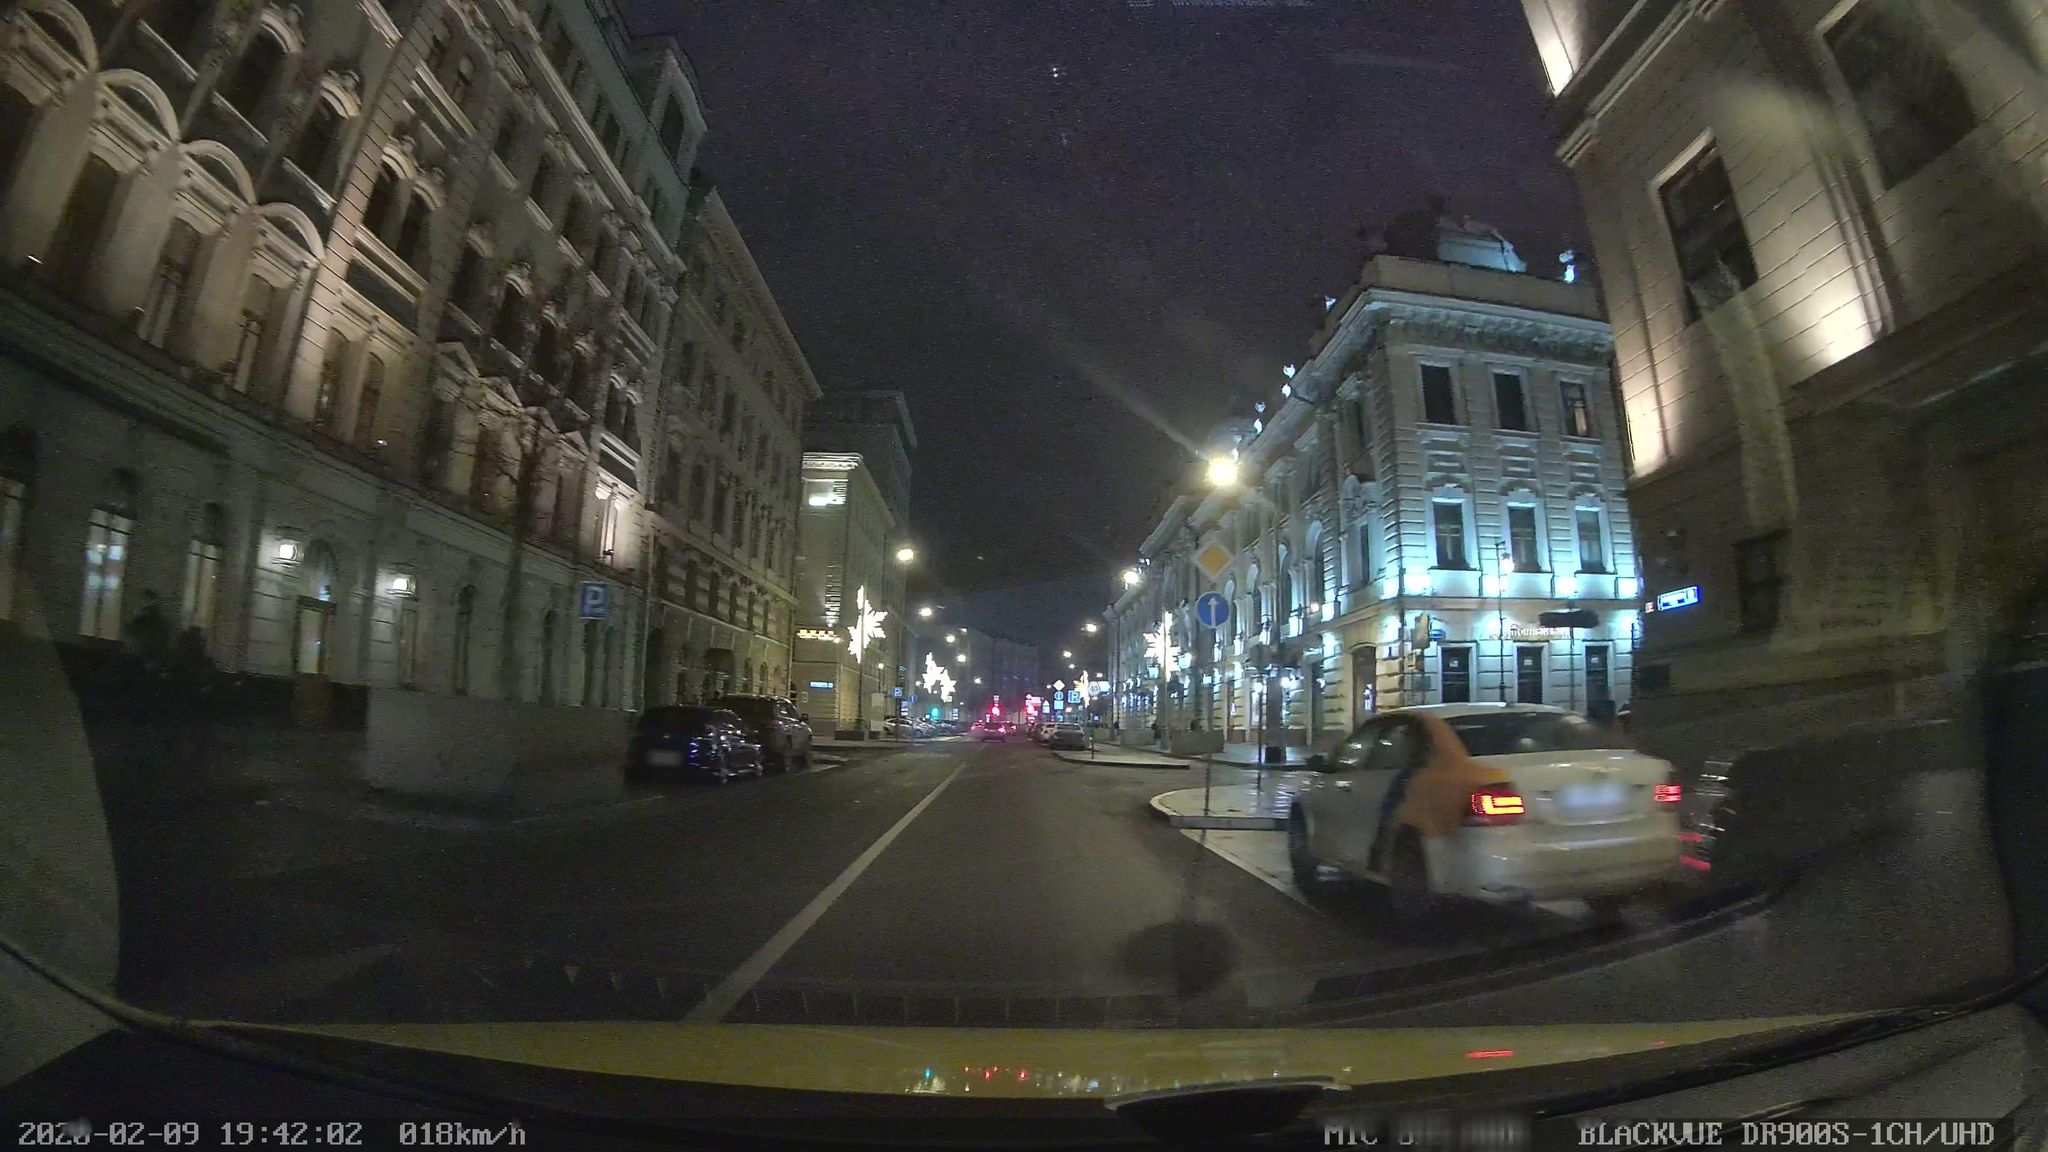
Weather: clear
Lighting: night
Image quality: slightly poor
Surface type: driving surface
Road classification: cycleway
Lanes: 2
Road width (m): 4.5
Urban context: urban centre
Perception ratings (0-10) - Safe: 1.1, Lively: 8.59, Beautiful: 4.48, Boring: 1.88, Depressing: 4.69, Wealthy: 7.26